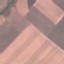
Land use / land cover class: AnnualCrop